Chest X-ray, PA view. Patient: 53 years old, sex M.
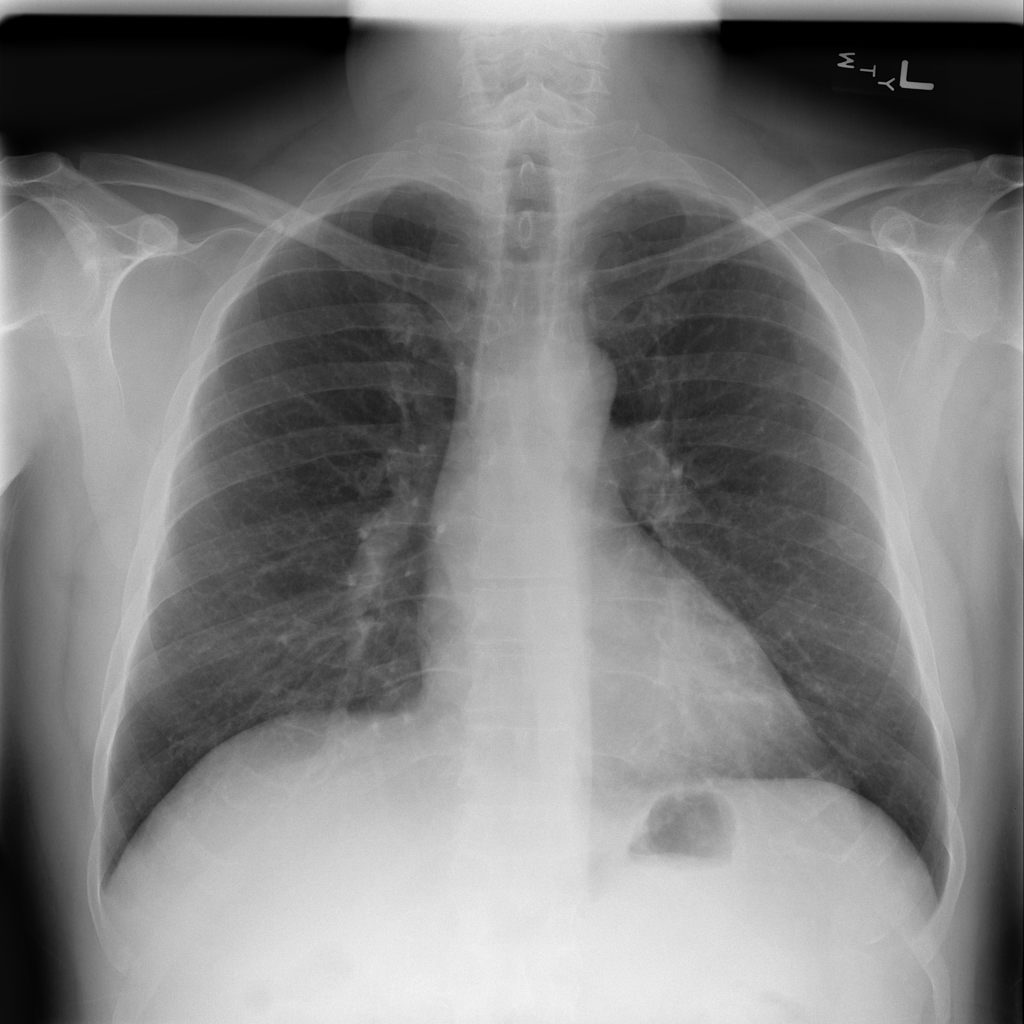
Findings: No Finding